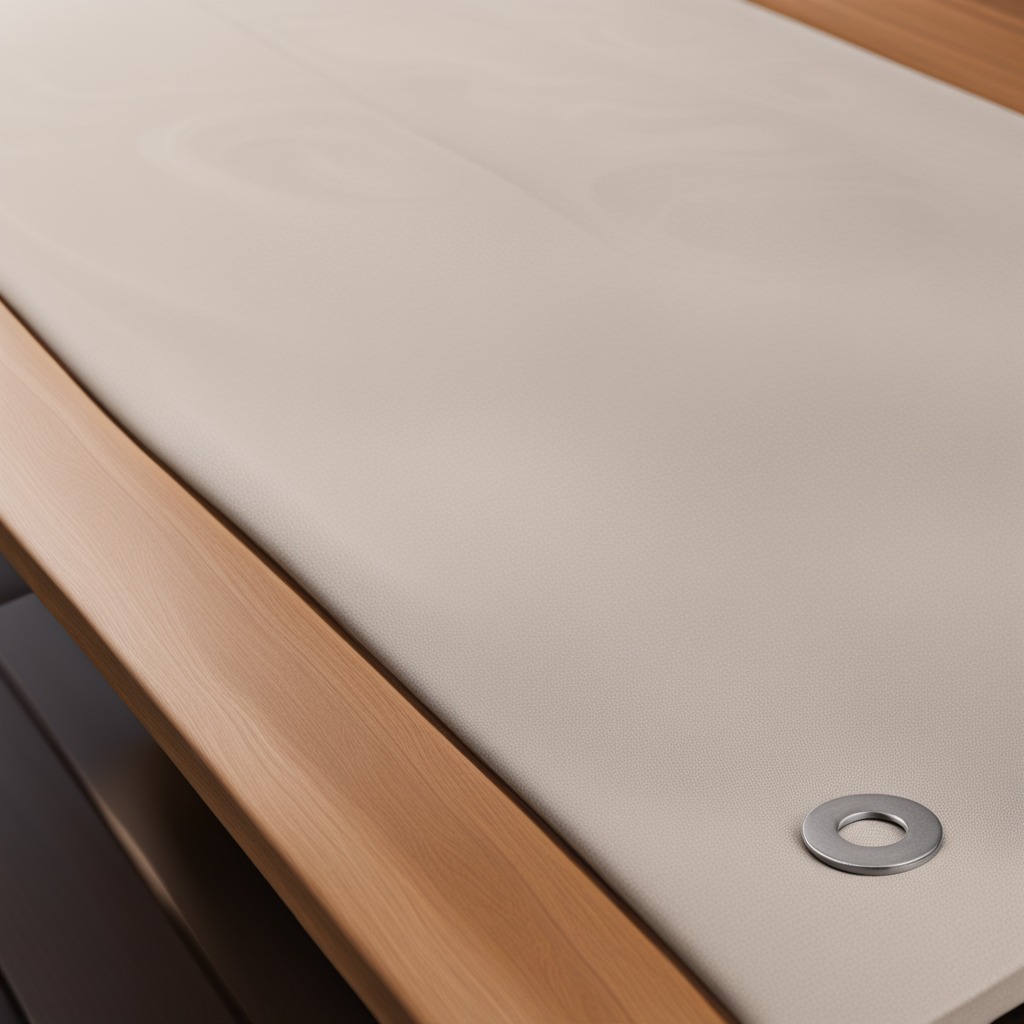
A flat metal washer lies on a wooden table in an outdoor workshop during daytime bright natural light soft shadows worn but beneath the cloth.